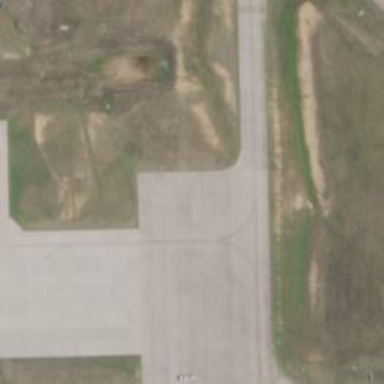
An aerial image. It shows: View of taxiway at the airport.